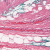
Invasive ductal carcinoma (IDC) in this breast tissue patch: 0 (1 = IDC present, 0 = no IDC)